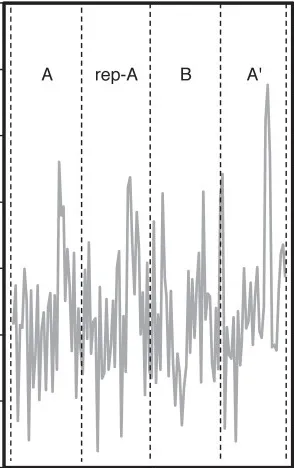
Examples of the original dynamic range.
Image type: chart (chart)